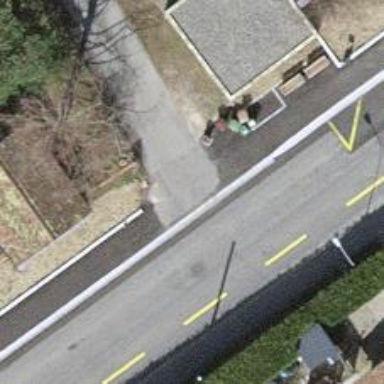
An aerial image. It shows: Unmarked crossing on the road.